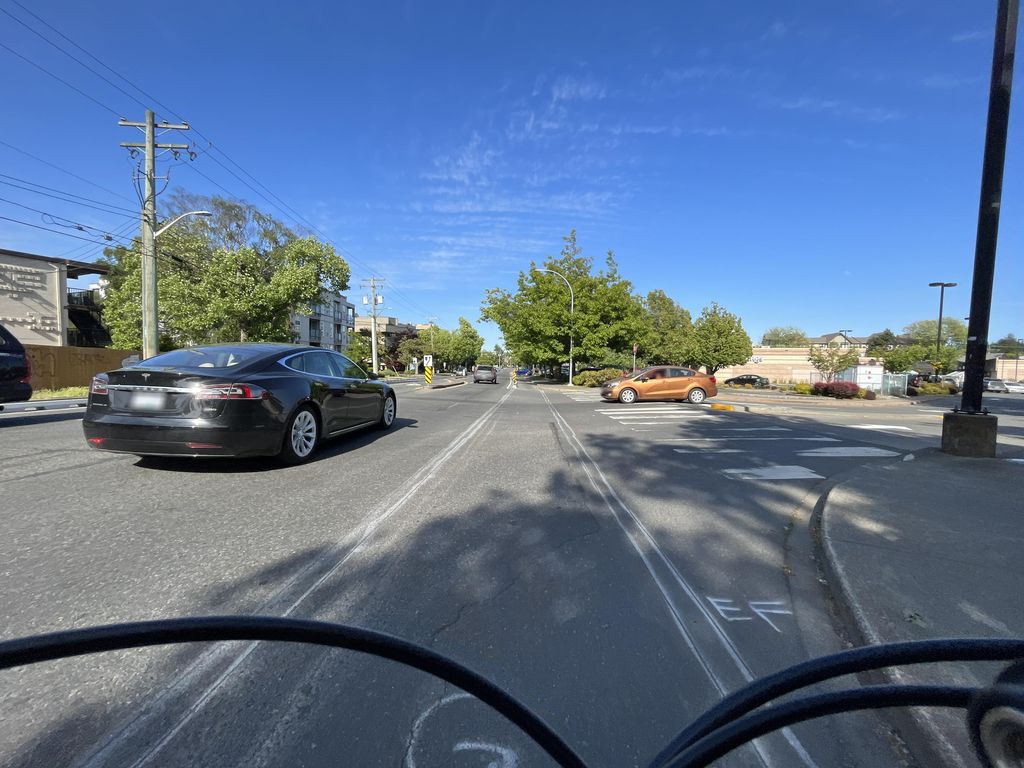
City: victoria